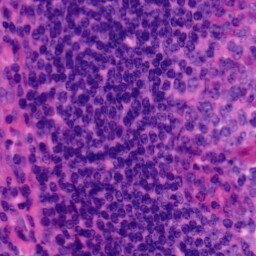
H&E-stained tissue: Tonsil